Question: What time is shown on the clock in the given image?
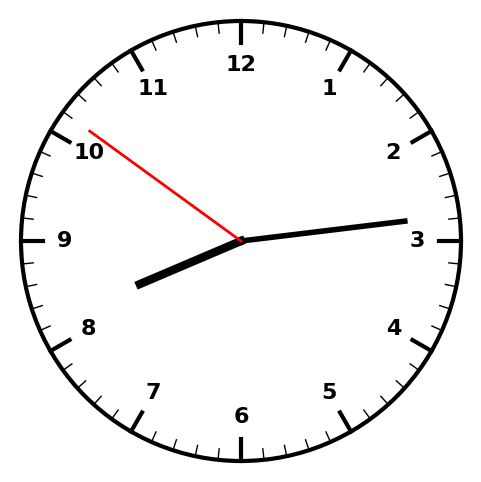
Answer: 08:13:51